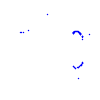
Particle: kaon